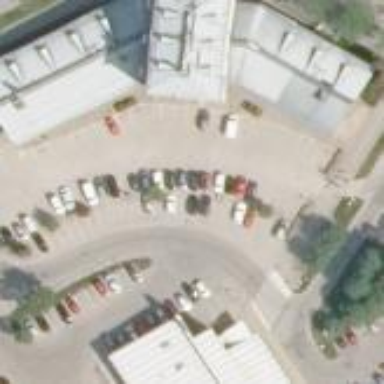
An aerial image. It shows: Retail building with gabled roof.